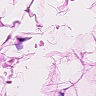
Metastatic tissue present: no